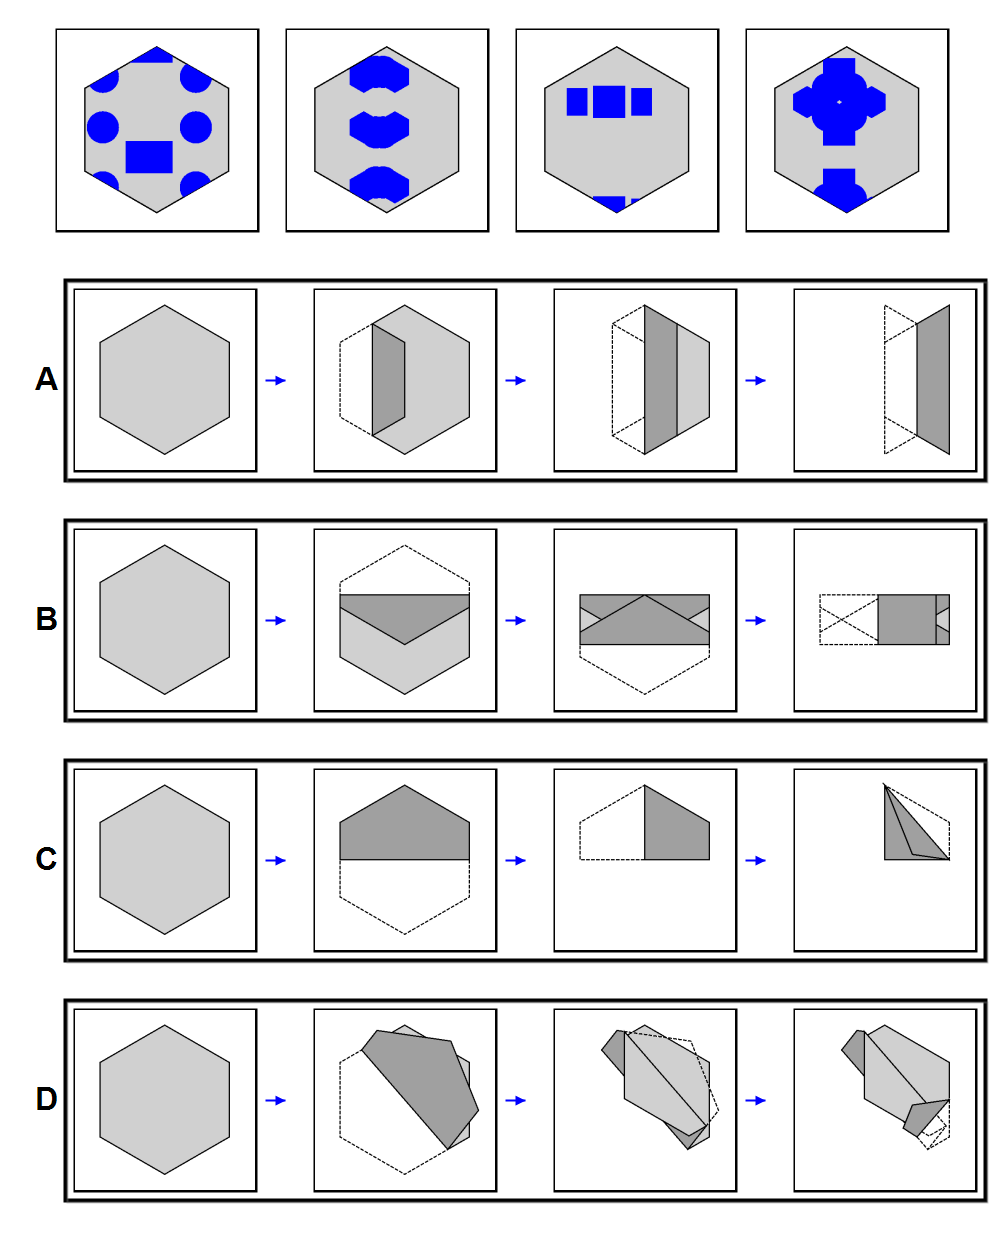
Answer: B